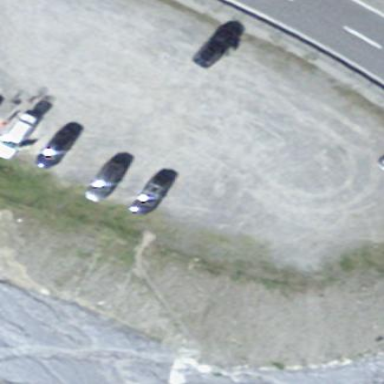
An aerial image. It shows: Parking area with surface.